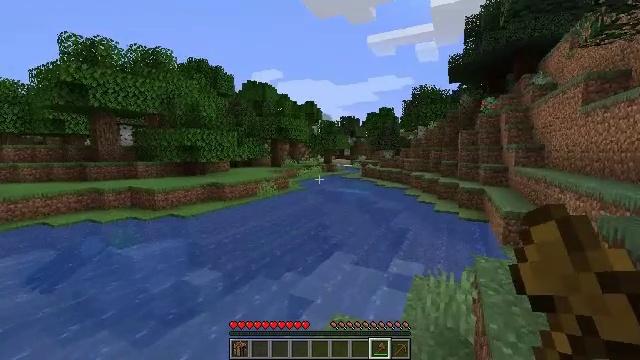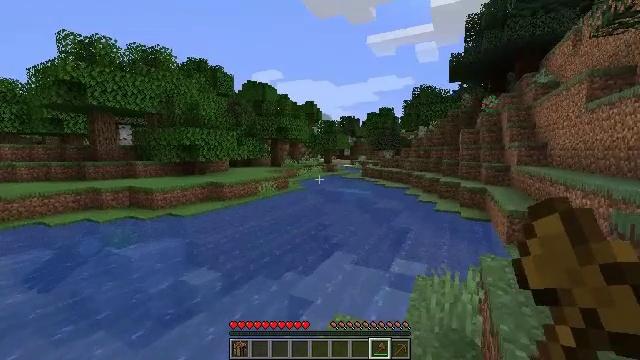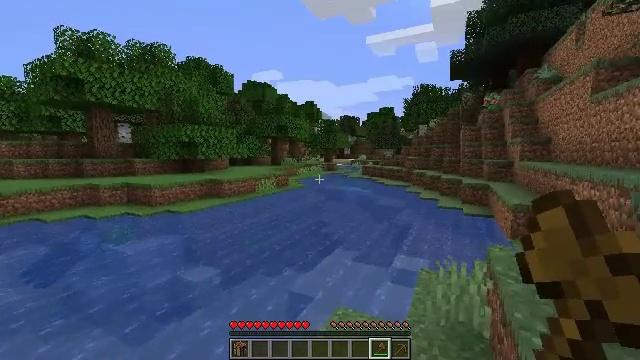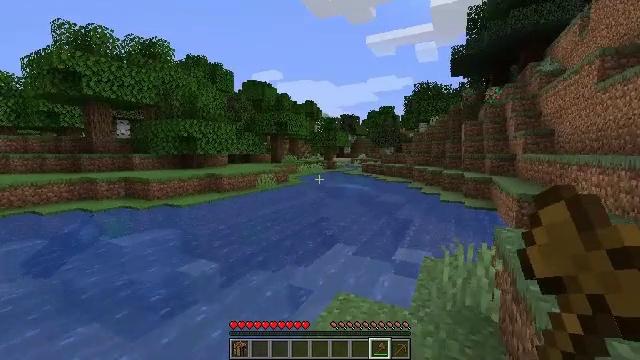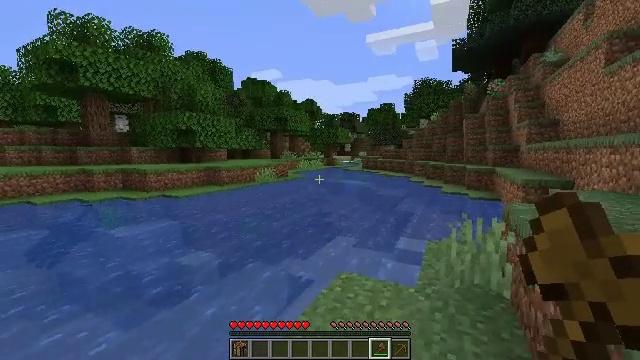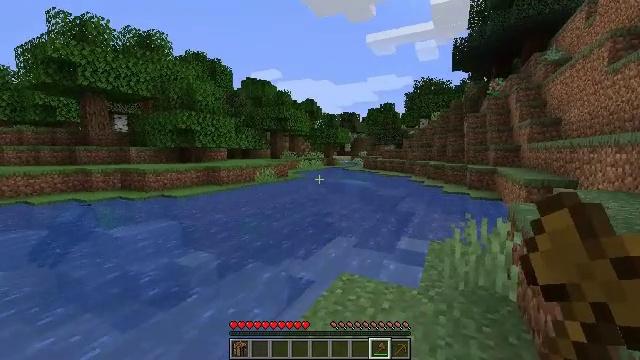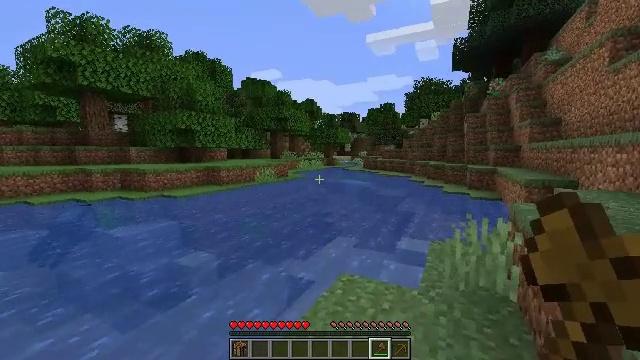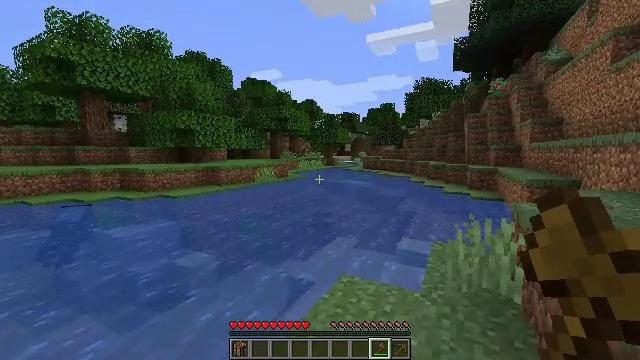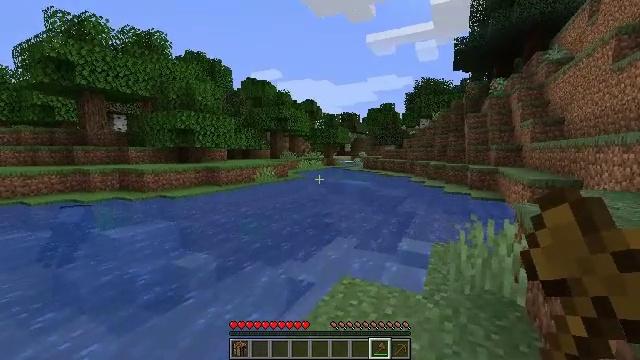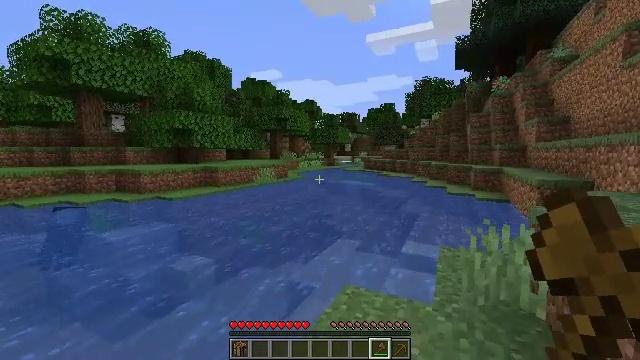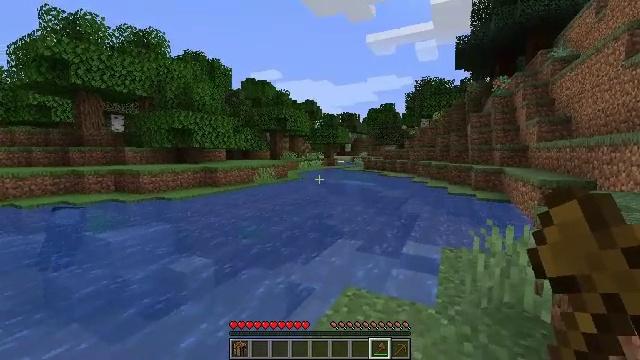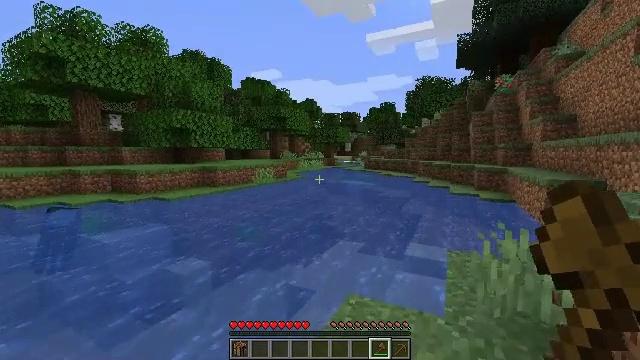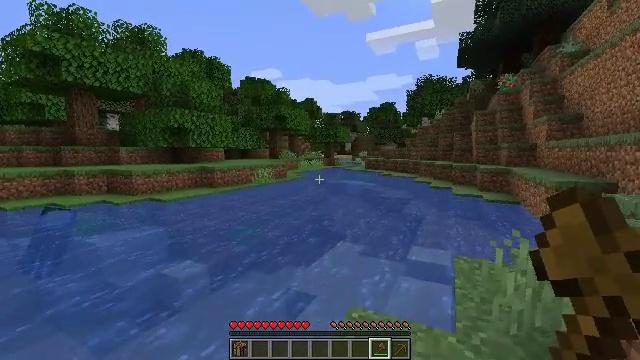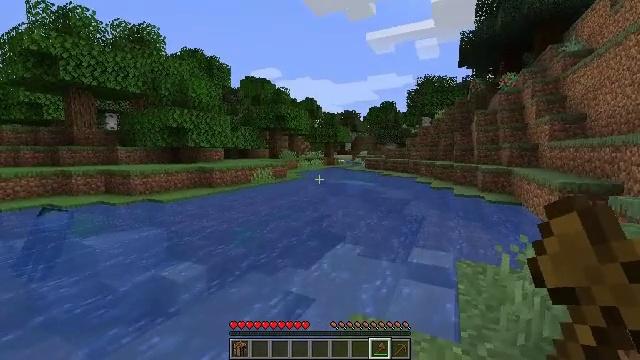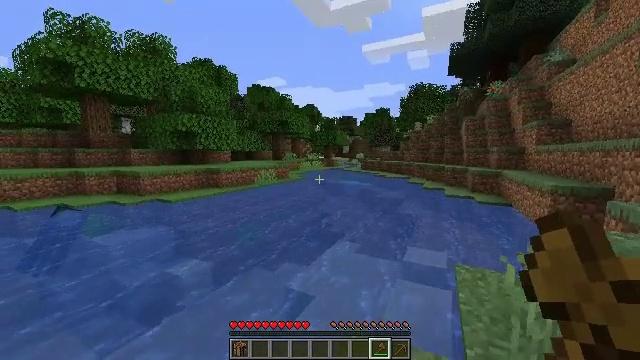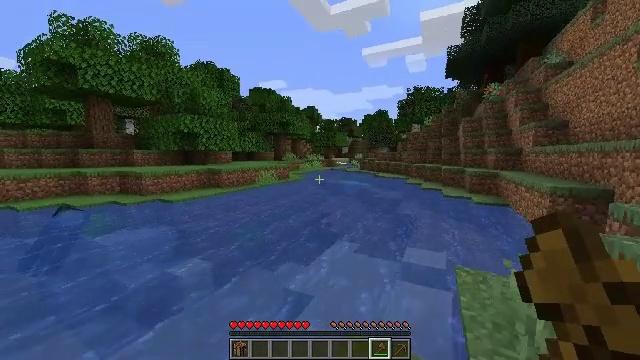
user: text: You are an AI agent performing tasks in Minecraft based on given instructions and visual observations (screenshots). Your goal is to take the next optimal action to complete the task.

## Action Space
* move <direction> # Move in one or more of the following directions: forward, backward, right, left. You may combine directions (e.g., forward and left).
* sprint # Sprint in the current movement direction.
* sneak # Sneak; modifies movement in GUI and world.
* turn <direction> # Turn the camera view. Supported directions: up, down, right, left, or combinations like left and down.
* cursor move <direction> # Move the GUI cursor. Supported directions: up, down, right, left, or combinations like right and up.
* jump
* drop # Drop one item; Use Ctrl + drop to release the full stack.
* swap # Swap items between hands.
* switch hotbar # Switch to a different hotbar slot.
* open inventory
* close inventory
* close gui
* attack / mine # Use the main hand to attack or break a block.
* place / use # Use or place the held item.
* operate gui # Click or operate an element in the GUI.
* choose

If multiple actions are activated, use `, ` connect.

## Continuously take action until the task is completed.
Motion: motion action
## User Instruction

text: Break the sweet berry bush to collect berries.
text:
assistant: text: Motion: no_op
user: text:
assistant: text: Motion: no_op
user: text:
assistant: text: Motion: no_op
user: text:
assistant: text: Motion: no_op
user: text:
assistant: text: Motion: no_op
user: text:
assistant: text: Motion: no_op
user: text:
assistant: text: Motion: no_op
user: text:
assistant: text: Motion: move forward
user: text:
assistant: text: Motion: move forward
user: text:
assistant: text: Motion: move forward
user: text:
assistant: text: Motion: move forward
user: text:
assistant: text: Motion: no_op
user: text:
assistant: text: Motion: move forward
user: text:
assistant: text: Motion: move forward
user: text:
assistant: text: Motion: move forward
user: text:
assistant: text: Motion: move forward
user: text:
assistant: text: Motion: move forward
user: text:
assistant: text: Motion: move forward, turn right and down
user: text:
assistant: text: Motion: move forward, turn right and down
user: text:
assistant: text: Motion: move forward, turn right
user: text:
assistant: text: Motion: move forward, turn right
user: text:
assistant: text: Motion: move forward, turn right, jump
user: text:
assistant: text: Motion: move forward, jump
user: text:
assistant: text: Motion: move forward, jump
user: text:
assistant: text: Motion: move forward, jump
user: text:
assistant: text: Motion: move forward, jump
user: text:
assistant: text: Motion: move forward, jump
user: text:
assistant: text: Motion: move forward
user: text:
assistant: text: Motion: move forward
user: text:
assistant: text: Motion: move forward, turn left